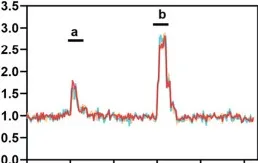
Detection of intracellular calcium concentration using co-loadedFluo-3andFura Redprobes. Changes in the ratio of Fluo-3/Fura Red fluorescence in response to consecutive stimulation with 10 muM calcimimetics NPS R-568, peak 'a'), and . CaSR-D99N.
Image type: pathology (immunostaining)